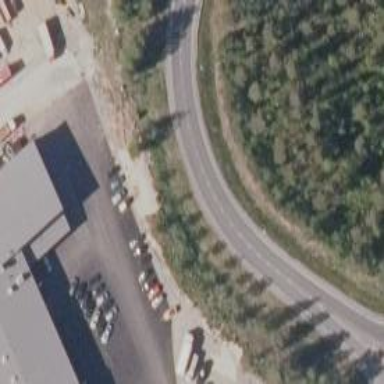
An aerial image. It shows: Secondary link road.